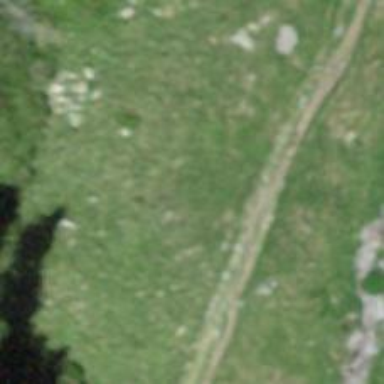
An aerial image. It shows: Path.